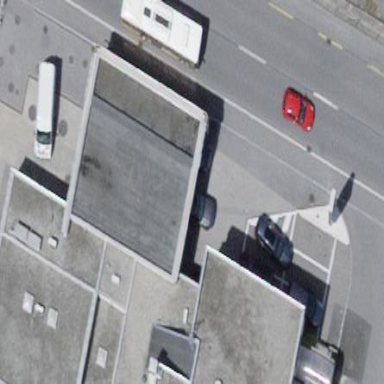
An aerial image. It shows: View of roof of building.